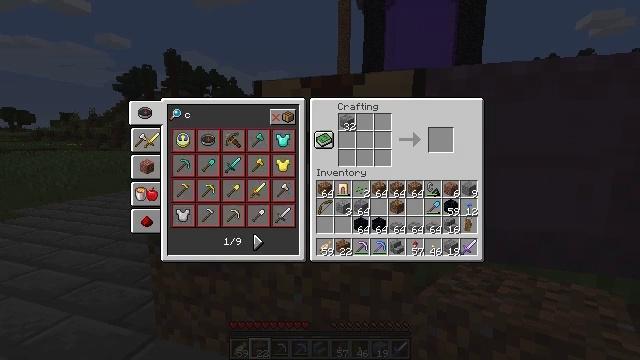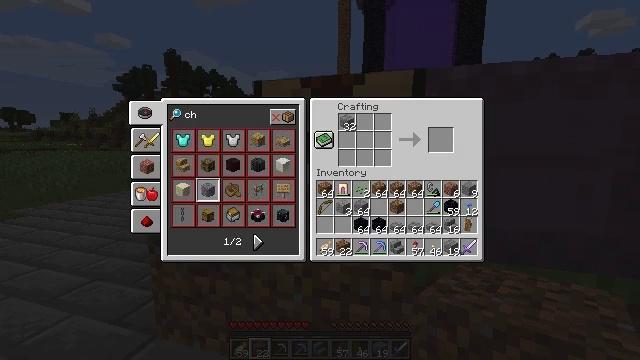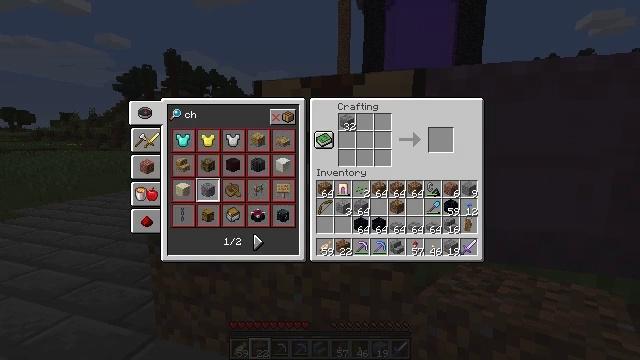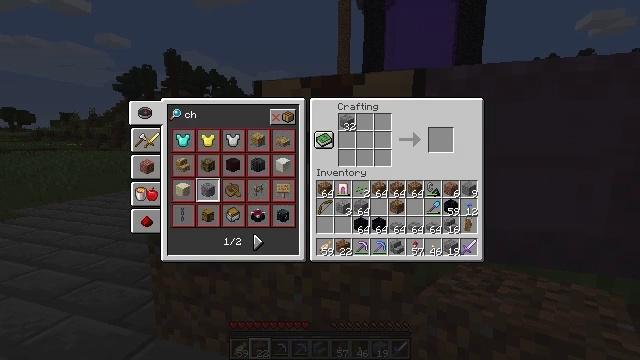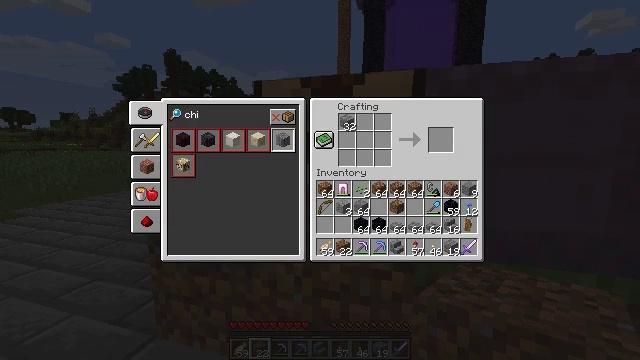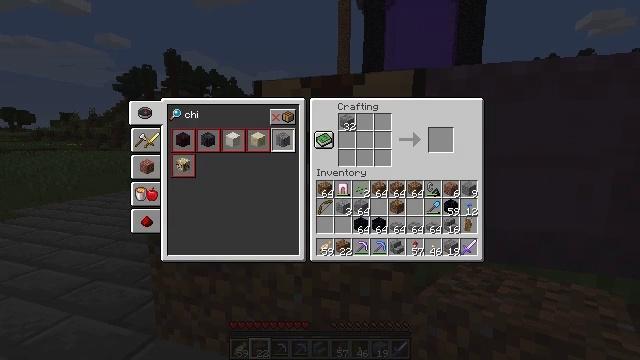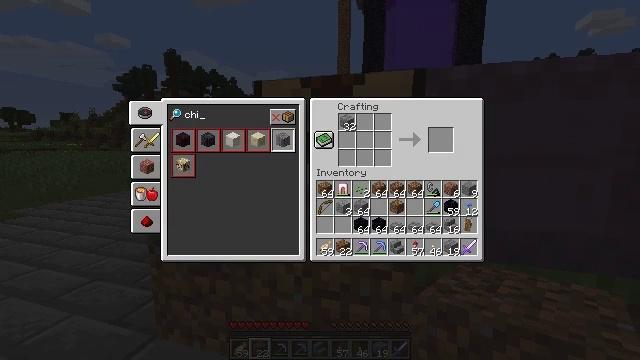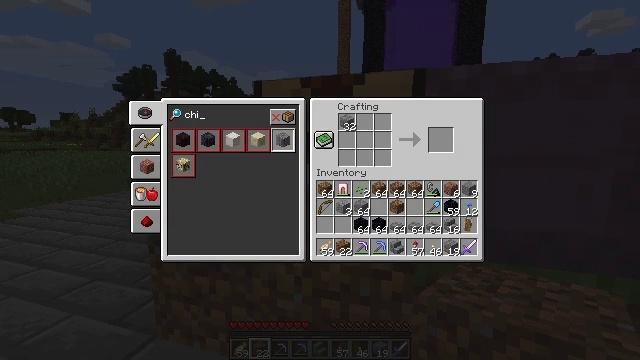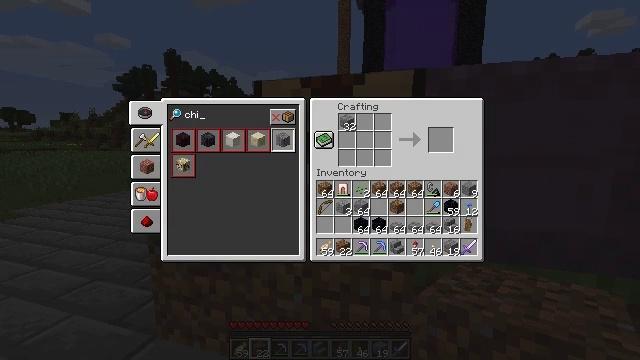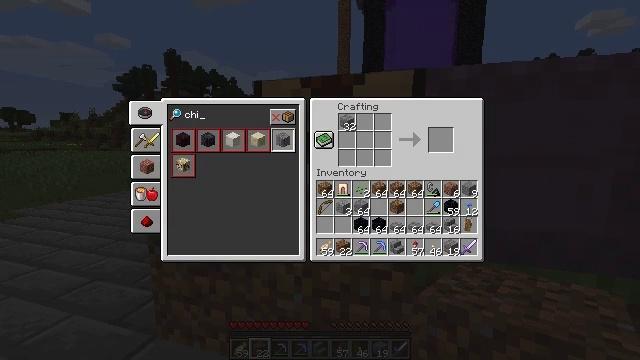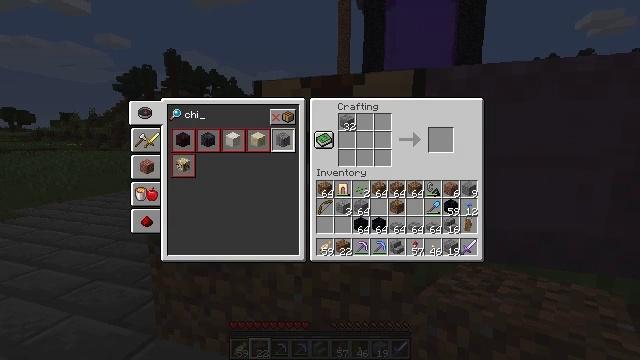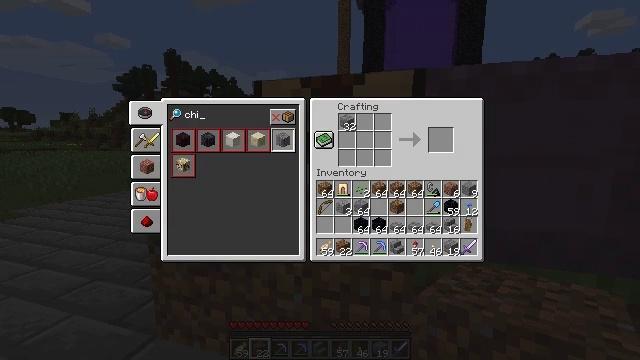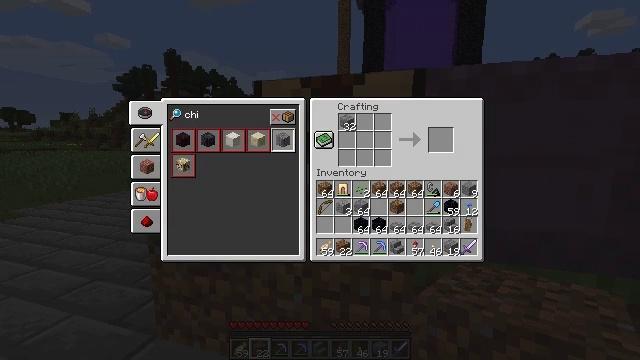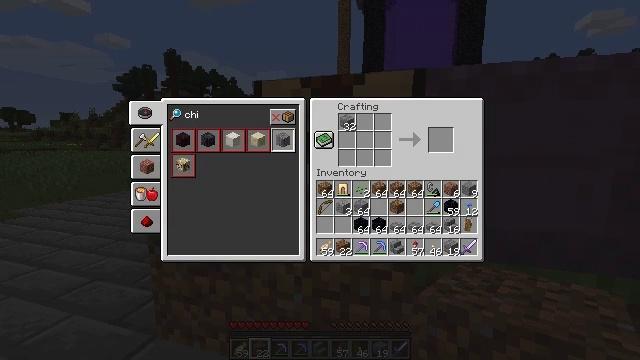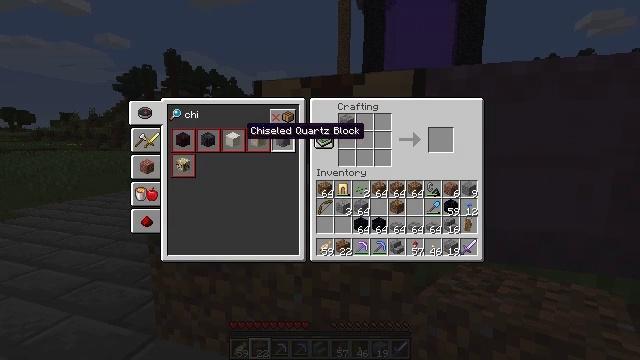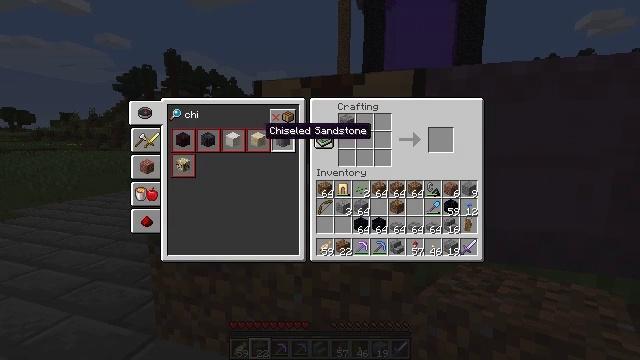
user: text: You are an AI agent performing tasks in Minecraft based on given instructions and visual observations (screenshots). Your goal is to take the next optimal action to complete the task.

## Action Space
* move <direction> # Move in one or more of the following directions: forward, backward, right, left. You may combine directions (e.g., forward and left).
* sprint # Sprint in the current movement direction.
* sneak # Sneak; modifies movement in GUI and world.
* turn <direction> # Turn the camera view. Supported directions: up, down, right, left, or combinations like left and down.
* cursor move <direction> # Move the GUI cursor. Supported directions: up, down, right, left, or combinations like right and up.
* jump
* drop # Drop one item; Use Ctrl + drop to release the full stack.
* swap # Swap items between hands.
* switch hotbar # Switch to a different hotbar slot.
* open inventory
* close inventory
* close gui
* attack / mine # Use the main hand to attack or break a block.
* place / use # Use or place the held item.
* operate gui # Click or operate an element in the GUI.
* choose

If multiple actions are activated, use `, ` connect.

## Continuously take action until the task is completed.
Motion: motion action
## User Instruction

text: Craft chiseled stone bricks by combining stone bricks.
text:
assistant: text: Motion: no_op
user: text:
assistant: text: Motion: no_op
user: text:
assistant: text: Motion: no_op
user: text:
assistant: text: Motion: no_op
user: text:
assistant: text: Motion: no_op
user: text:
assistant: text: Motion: no_op
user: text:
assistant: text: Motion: no_op
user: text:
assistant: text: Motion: no_op
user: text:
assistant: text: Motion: no_op
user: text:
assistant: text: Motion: no_op
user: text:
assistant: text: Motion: no_op
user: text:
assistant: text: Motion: no_op
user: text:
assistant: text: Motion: no_op
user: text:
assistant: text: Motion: cursor move right and down
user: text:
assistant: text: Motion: cursor move right
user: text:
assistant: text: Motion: sneak, cursor move right
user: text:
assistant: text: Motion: sneak
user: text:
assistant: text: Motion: sneak
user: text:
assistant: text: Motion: sneak
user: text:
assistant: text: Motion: sneak, cursor move right
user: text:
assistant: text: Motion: sneak
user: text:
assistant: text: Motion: sneak, operate gui
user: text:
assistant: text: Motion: sneak, operate gui
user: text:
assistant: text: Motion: sneak
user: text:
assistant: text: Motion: sneak
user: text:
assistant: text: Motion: sneak, cursor move right
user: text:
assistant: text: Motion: sneak, cursor move right
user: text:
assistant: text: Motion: sneak, cursor move right
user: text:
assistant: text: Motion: no_op
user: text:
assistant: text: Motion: cursor move right